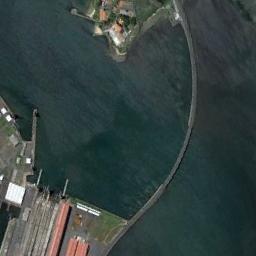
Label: bridge